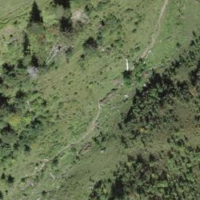
EUNIS habitat code: 23
Species observed at this site:
Astrantia major